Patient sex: M
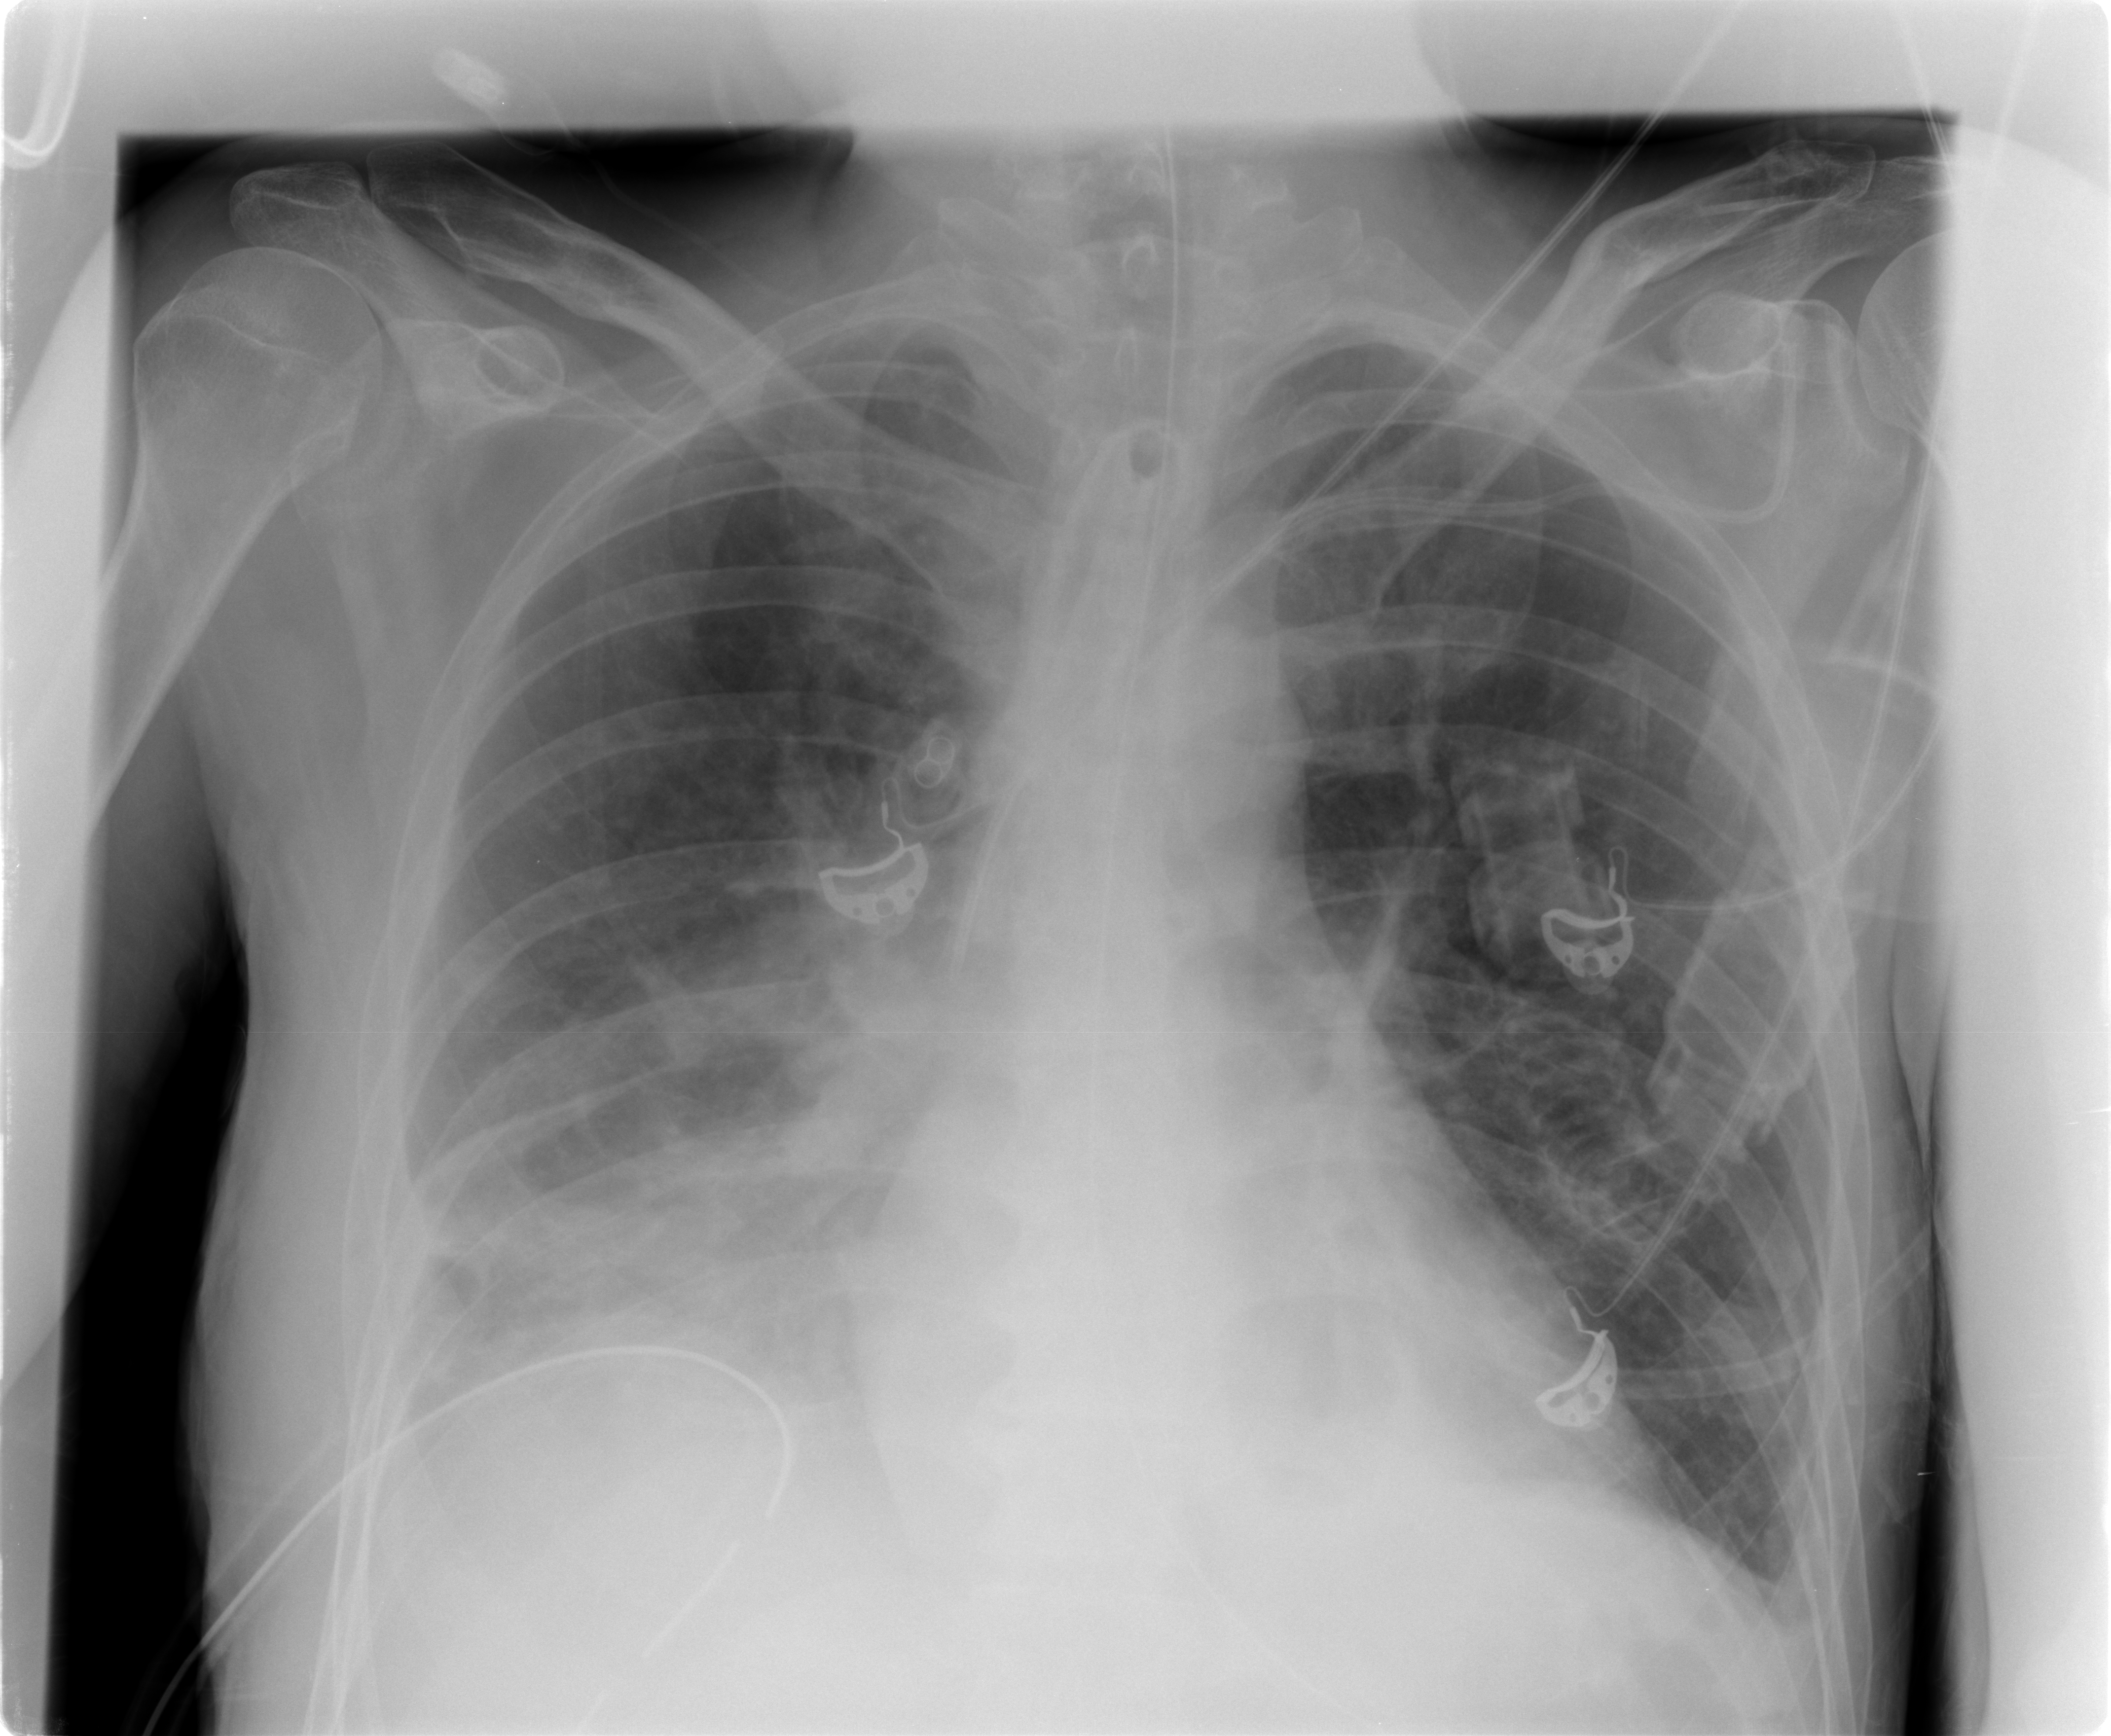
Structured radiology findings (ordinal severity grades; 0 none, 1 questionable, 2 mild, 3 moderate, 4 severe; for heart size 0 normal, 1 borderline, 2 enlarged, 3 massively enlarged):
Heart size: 0
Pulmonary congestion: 0
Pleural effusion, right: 3
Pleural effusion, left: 0
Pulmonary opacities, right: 2
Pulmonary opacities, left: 0
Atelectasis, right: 3
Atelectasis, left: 1